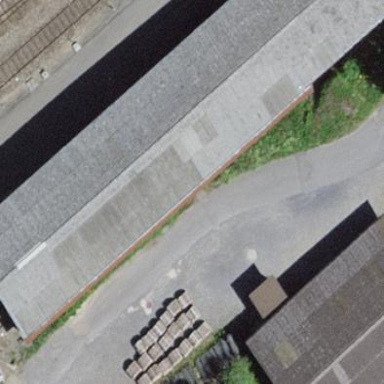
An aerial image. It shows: Transportation building.